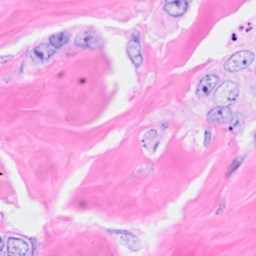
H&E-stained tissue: Breast